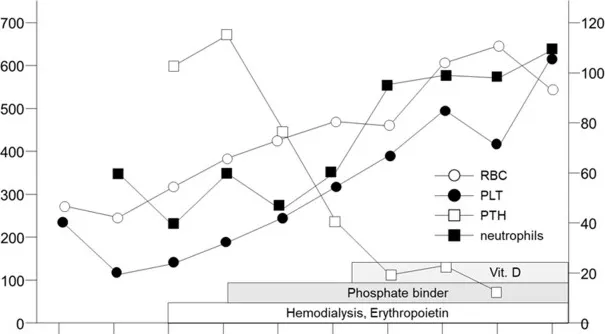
Clinical course of the patient. Parathyroid hormone levels (open square) are shown to fall and neutrophils (filled square), erythrocyte counts (open circle) and platelets (filled circle) are shown to rise gradually following HD and pharmacological therapy with Epo, phosphate binder and active vitamin D.
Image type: pathology (giemsa)